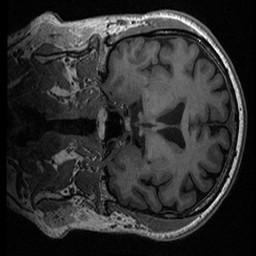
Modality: T1w
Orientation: coronal
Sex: male
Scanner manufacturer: ge
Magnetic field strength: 3 T
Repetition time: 0.0064 s
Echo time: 0.00281 s